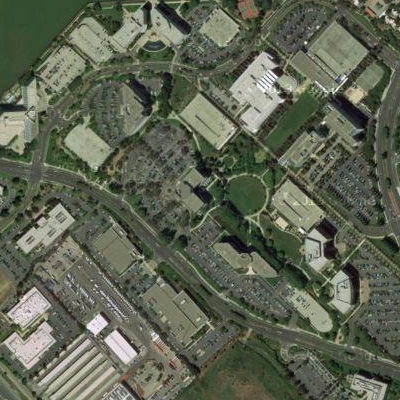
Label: cIndustry